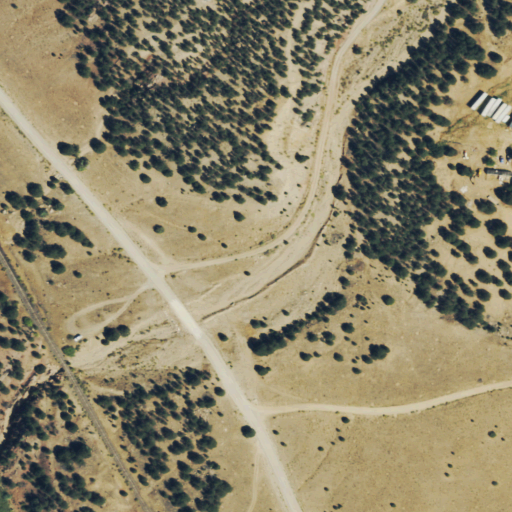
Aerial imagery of valley in Colorado named Kiln Gulch containing shrub, evergreen forest, grassland, low intensity development, open development, and open water